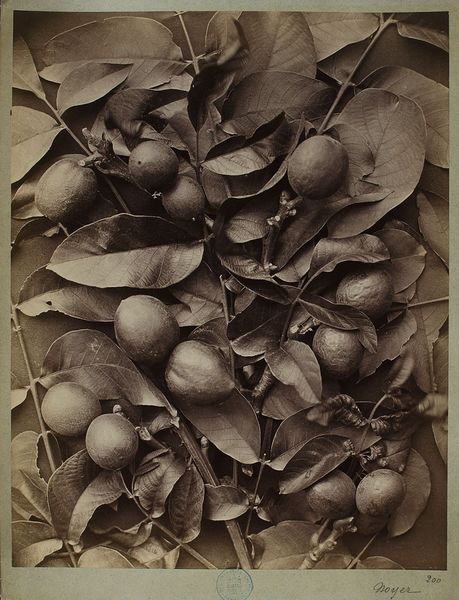
Titel: 200. Noyer
Künstler: Constant Alexandre Famin
Standort: Hamburg
Institution: Museum für Kunst und Gewerbe Hamburg
Schlagwörter: baum, blume, strauch, stillleben, foto, fotografie, photographie, blumenstillleben, photo, karton, walnuss, albumin, lichtbild, naturfotografie, sachfotografie, bildwerke, angewandte und bildende kunst, hessische systematik, bäume, sträucher, nüsse, tierfotografie, naturphotographie, tierphotographie, schwarzweißpositivverfahren, silbersalzverfahren, schwarzweißfotografie, objektstudien, sachphotographie, albuminpapier, früchtestillleben, blumenstück, walnussbaum